Interaction volume radius: 5 \u00c5
Interaction volume height: 20 \u00c5
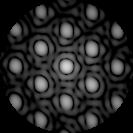
Disorder parameter: 0.1541